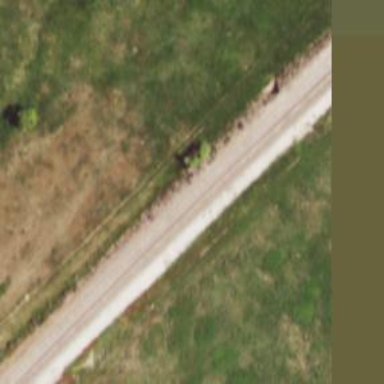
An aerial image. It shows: Railway siding for service.